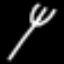
Label: fork